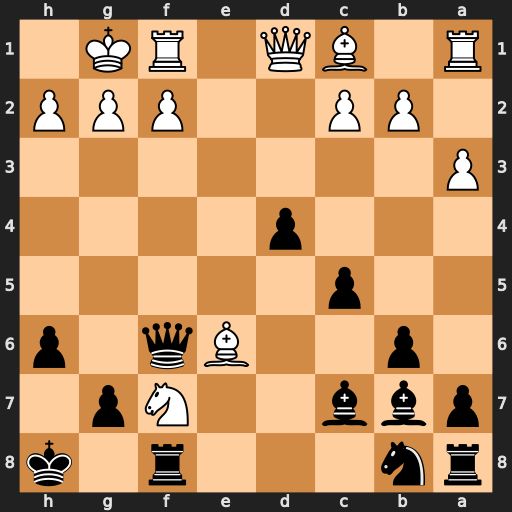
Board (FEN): rn3r1k/pbb2Np1/1p2Bq1p/2p5/3p4/P7/1PP2PPP/R1BQ1RK1
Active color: b
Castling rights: -
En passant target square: -
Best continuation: Rxf7 Bxf7 Qxf7